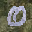
Label: 0